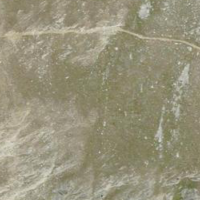
EUNIS habitat code: 48
Species observed at this site:
Parnassia palustris